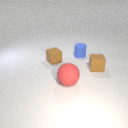
small brown rubber cube in front of small blue rubber cylinder